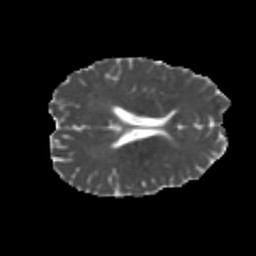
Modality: MD
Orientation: axial
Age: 22
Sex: male
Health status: healthy
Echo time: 0.074 s